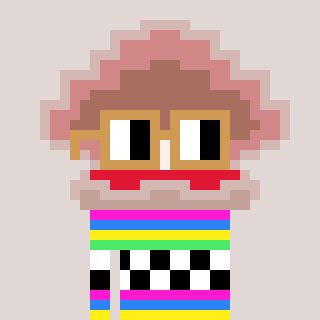
a pixel art character with square brown glasses, a oyster-shaped head and a red-colored body on a warm background